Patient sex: F
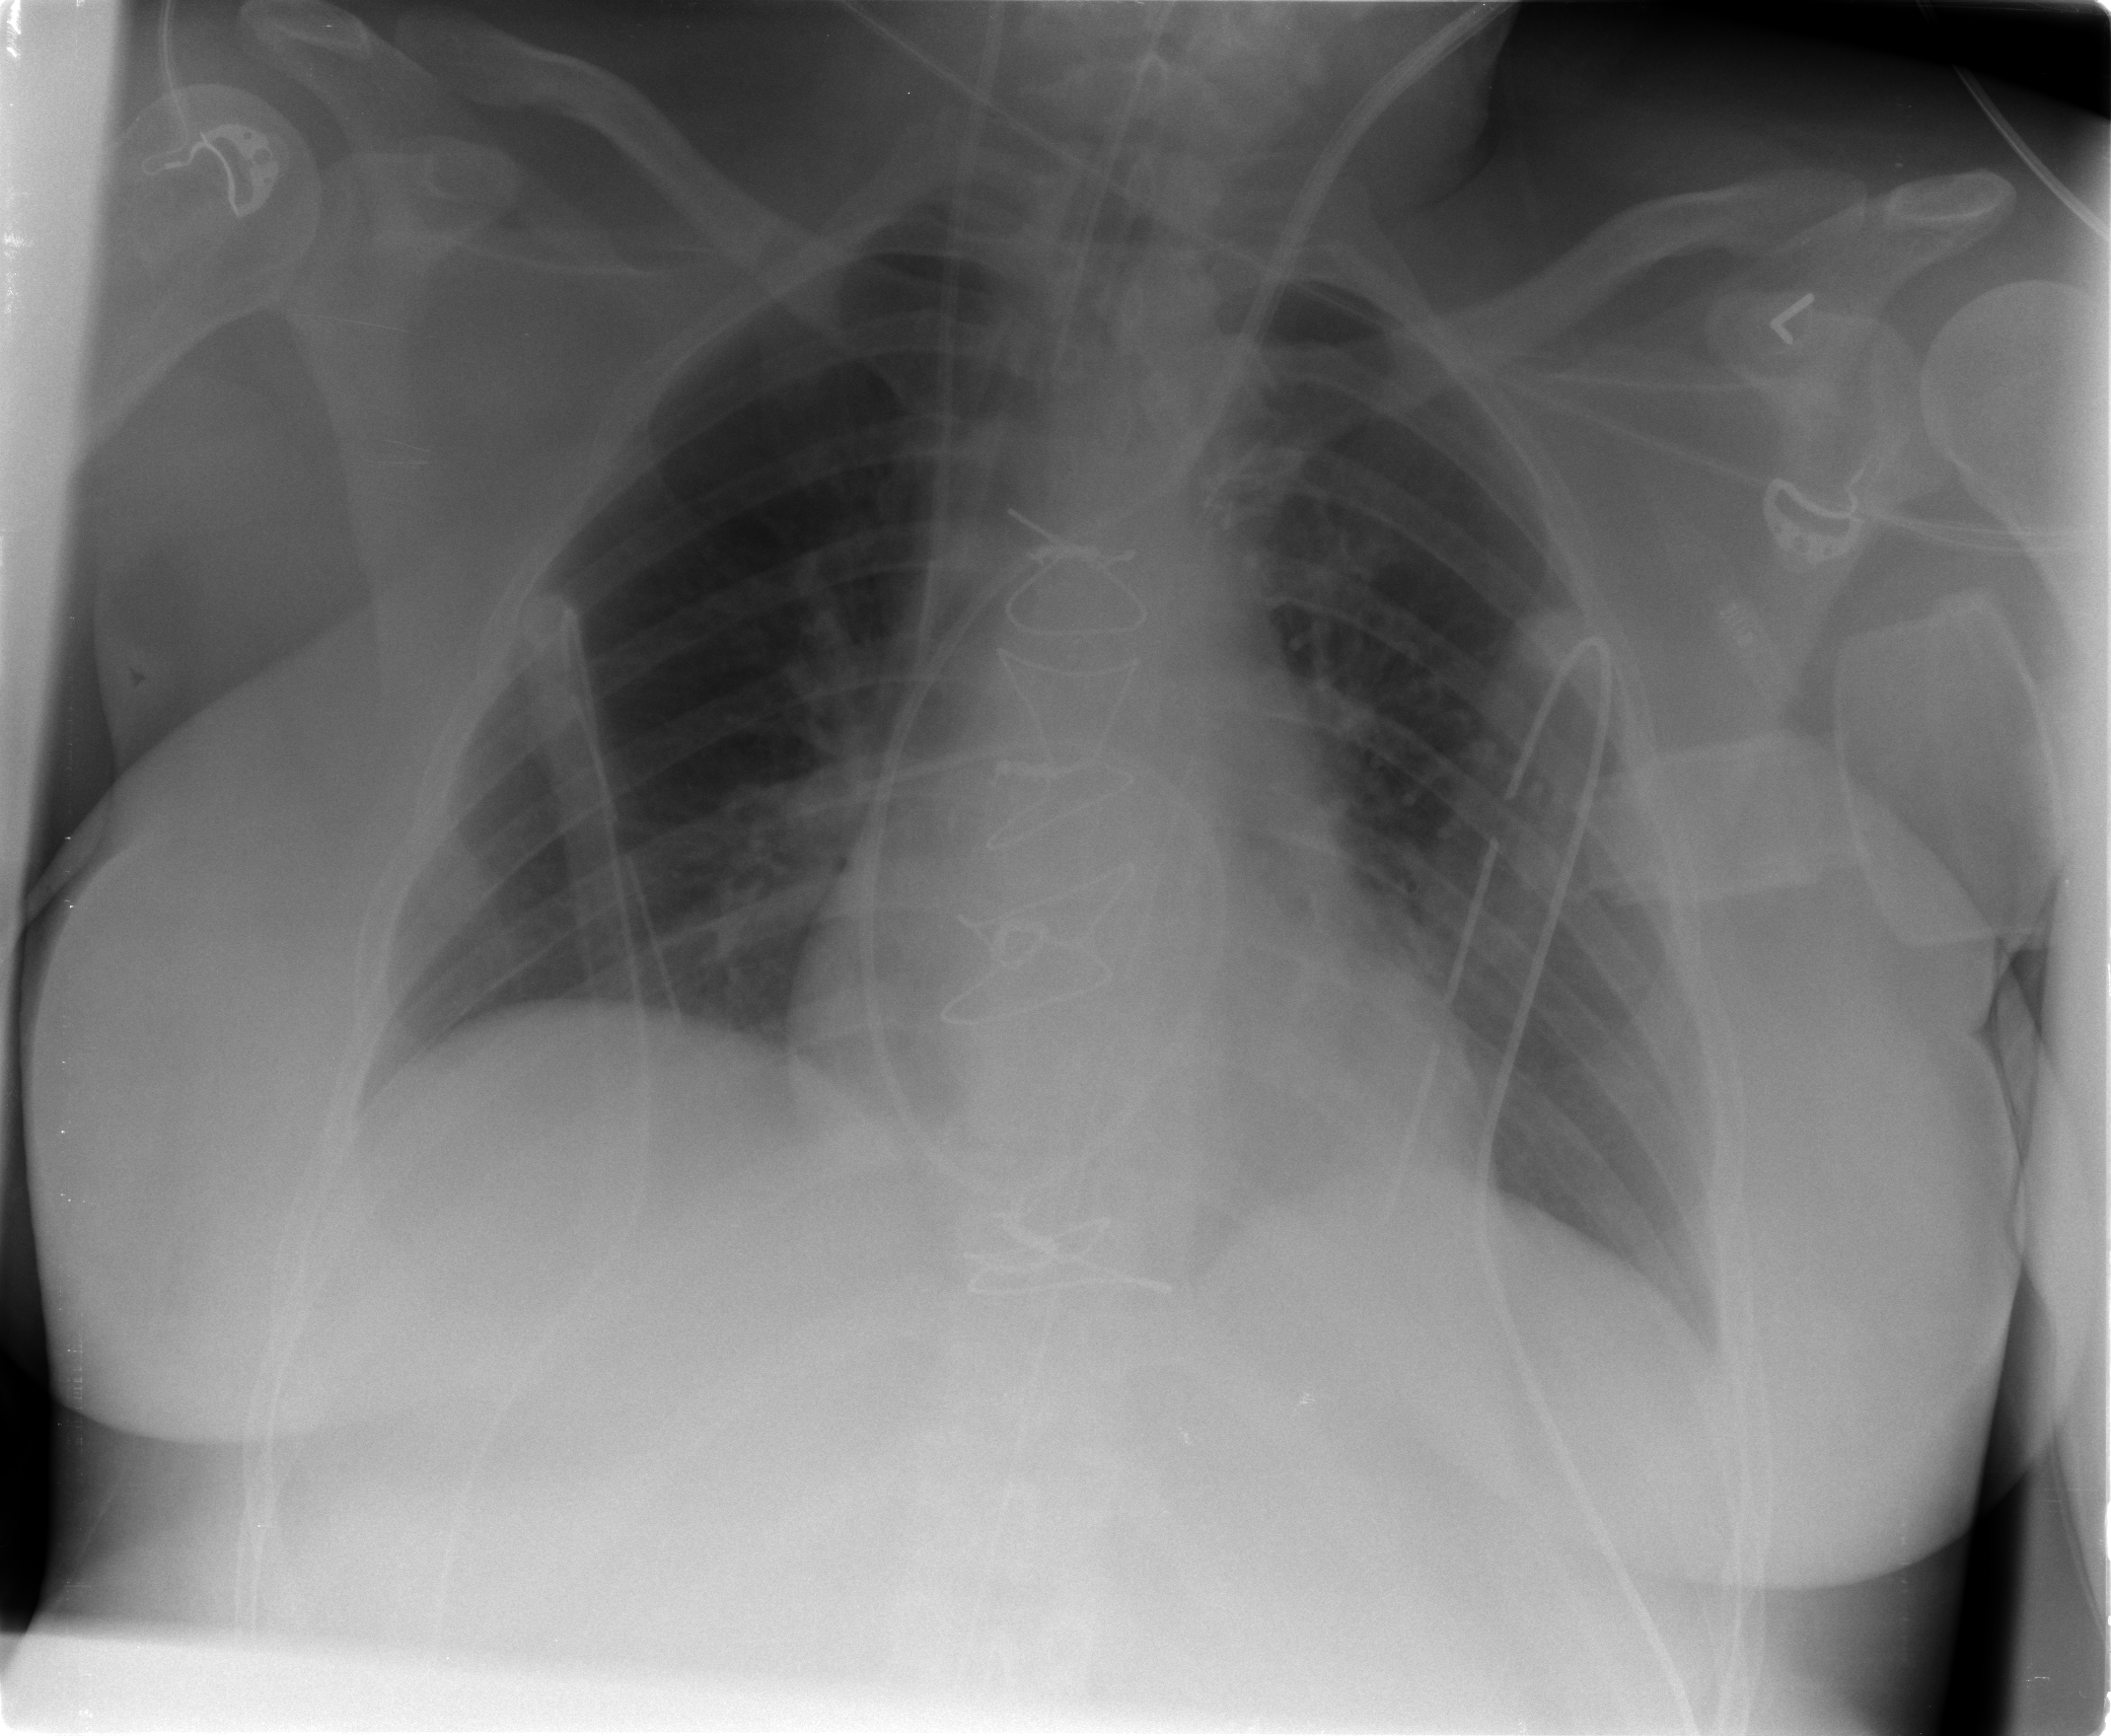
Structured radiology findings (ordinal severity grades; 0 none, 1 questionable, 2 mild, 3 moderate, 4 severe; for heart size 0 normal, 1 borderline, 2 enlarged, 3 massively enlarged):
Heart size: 0
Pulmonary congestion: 2
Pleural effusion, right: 0
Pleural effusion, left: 0
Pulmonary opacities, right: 0
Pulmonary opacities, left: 0
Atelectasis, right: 2
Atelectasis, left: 0